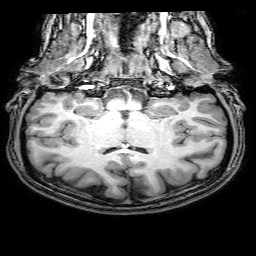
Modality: T1w
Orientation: sagittal
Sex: female
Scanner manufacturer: philips
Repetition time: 0.008227 s
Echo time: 0.0038 s